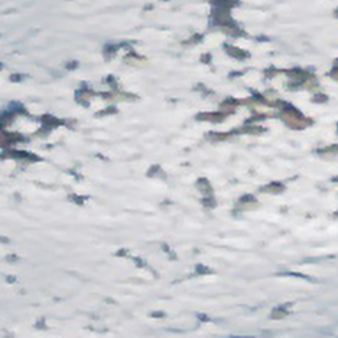
Label: other